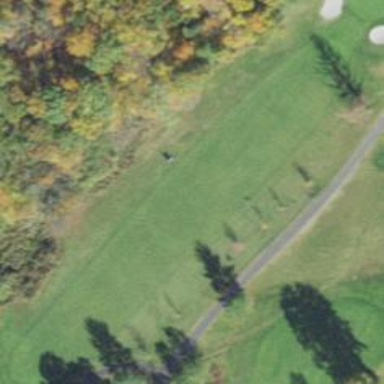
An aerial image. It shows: Golf fairway surrounded by grass.